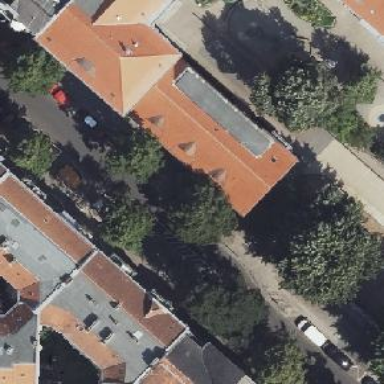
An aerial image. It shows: Bicycle parking located on the sidewalk.